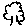
Label: tree